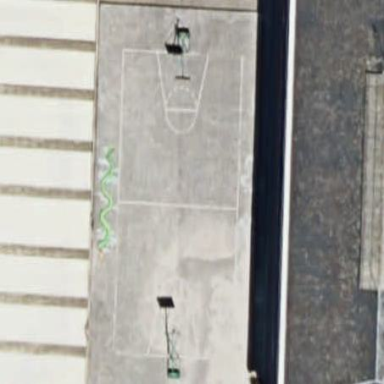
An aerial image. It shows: Basketball court located in leisure land pitch.